RGB frame:
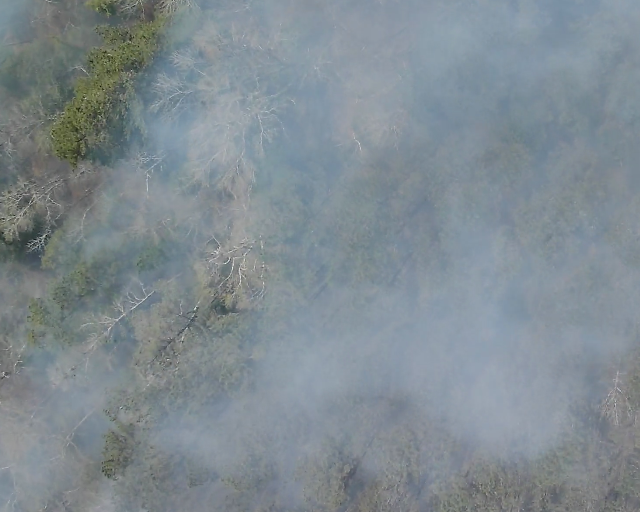
Thermal frame:
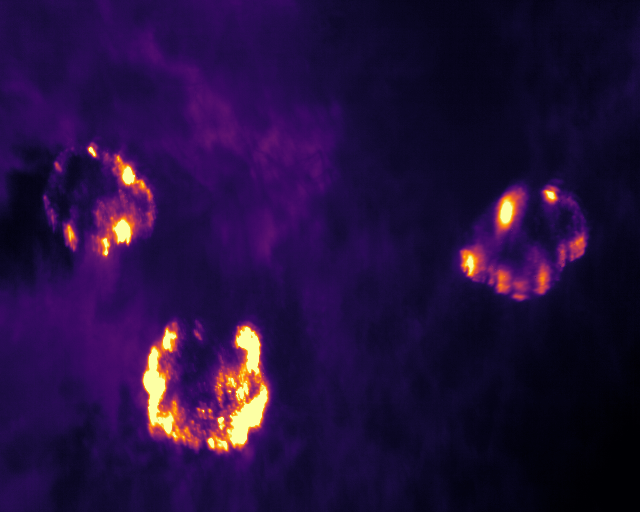
Captured: 2026-02-26 02:30:35
Pixels at or above 80 °C: 3689 (fraction of frame: 0.01126)